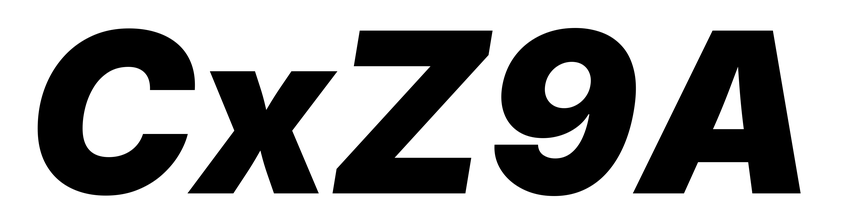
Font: Inter-Italic_Black_Italic